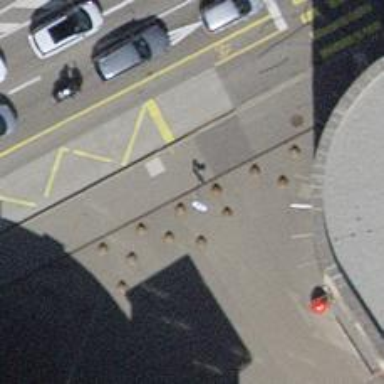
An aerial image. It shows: Block barrier.